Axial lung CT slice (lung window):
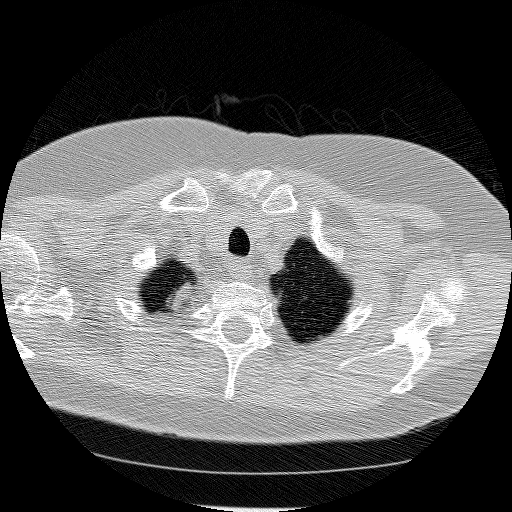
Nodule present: no